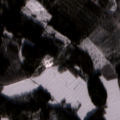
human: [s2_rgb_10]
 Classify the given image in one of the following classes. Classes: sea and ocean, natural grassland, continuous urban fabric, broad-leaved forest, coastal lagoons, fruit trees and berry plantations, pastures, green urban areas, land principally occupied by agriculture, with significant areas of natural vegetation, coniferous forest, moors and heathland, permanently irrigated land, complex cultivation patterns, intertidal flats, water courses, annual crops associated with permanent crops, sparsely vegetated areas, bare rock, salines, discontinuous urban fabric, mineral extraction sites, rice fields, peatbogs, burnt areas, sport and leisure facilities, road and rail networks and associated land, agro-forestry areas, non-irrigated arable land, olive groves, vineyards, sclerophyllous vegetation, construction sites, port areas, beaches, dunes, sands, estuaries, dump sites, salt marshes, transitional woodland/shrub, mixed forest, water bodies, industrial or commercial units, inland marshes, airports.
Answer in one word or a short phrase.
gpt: non-irrigated arable land, mixed forest, peatbogs